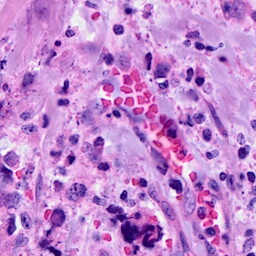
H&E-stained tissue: Breast